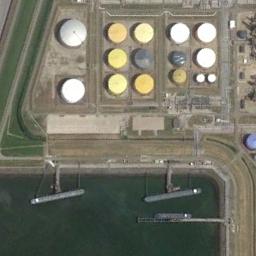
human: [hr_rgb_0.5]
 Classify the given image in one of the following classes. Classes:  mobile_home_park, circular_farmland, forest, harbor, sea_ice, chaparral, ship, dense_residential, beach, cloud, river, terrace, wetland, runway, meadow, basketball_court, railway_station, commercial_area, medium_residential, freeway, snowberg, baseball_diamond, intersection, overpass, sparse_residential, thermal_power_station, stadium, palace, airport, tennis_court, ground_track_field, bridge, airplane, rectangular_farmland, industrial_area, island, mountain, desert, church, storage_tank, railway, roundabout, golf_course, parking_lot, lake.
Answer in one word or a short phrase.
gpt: storage_tank